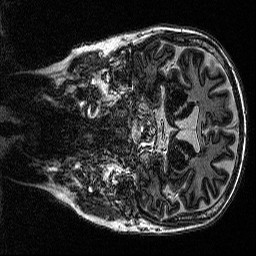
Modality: MP2RAGE
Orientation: coronal
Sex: female
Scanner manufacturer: siemens
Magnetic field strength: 3 T
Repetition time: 5 s
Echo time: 0.00292 s